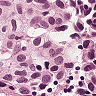
Metastatic tissue present: yes